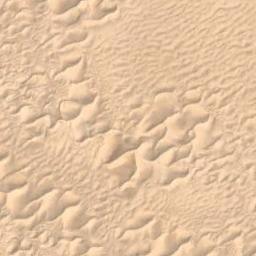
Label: desert